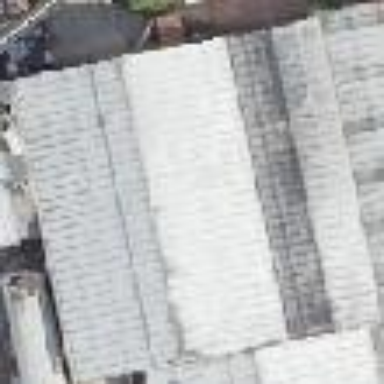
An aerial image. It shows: Greenhouse.